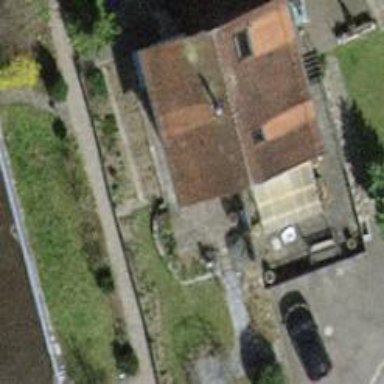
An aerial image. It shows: Building with tile roof.